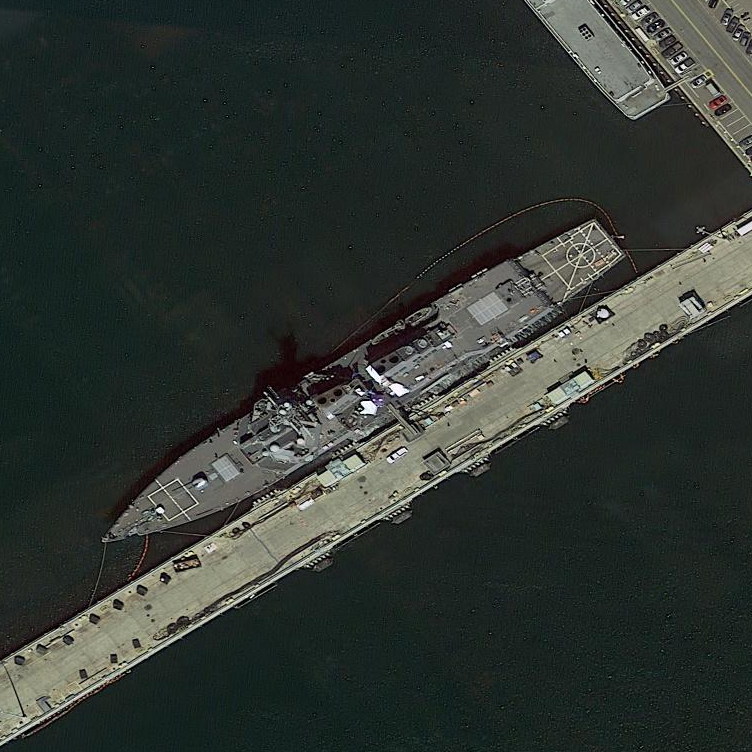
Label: destroyer